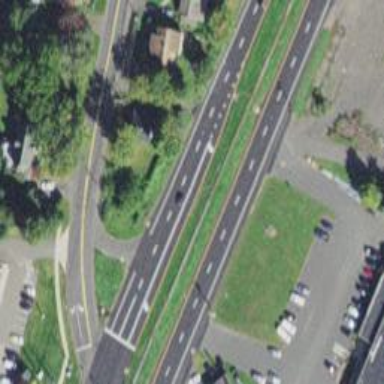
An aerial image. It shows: Trunk link highway.